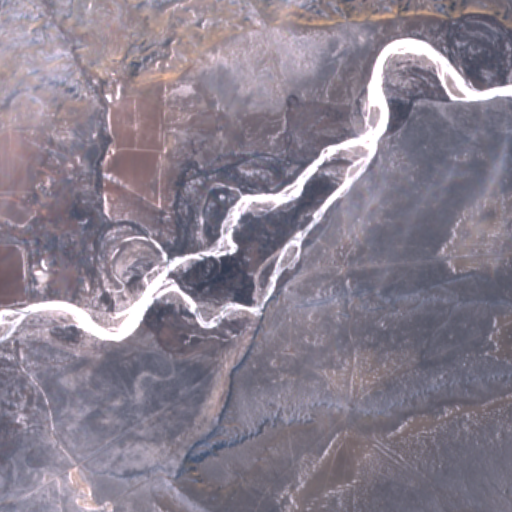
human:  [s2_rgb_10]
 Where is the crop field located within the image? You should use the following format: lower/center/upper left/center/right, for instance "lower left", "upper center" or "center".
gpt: The crop field is located in the upper left of the image.
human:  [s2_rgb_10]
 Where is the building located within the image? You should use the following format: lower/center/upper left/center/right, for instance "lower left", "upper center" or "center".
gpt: The building is located in the upper left of the image.
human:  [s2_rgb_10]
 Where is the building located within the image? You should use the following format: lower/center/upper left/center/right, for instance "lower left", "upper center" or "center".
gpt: The building is located in the upper left of the image.
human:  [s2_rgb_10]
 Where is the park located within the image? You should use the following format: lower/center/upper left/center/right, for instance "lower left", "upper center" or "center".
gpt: There is no park in the image.